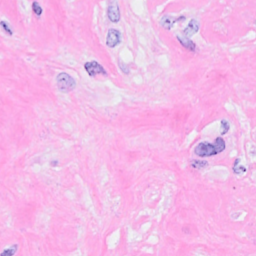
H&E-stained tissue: Breast